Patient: sex M, age 63
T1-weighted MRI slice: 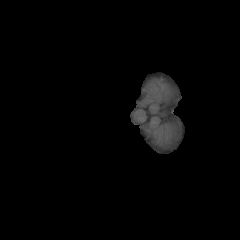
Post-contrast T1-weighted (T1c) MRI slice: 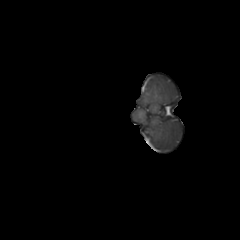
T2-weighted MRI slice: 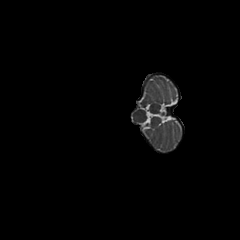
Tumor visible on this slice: no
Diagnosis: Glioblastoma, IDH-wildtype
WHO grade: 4